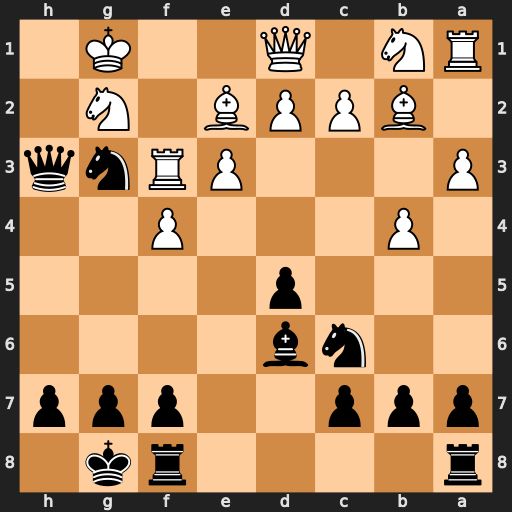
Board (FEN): r4rk1/ppp2ppp/2nb4/3p4/1P3P2/P3PRnq/1BPPB1N1/RN1Q2K1
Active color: b
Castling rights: -
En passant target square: -
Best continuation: Qh1+ Kf2 Ne4#